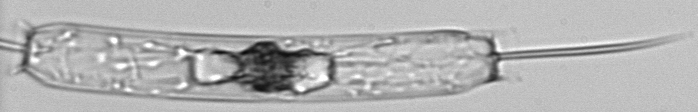
Label: Ditylum_brightwellii